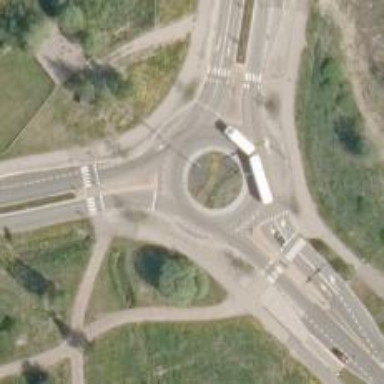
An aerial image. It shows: Secondary road made of asphalt leading to roundabout.